Question: In some template I see that an arrow that created with CSS. something like this:
'''
div:after{
content:"
107";
}
'''
this code display an arrow like this :

what is this code? where I can find more codes?
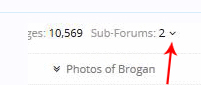
Answer: Using 'content' property embeds a virtual content inside an element, it is used with a pseudo ':before' or ':after', so if you use ':before', the content will be embedded before.
From <URL> :
> The 'content' CSS property is used with the '::before' and '::after'
pseudo-elements to generate content in an element. Objects inserted
using the 'content' property are <URL>.
Content property can hold any <URL>.
Also, you can get an handy converter <URL>.
---
This method is also used by <URL> and other related svg font embedding libraries, where you can simply call classes to the elements and the fonts will be embedded virtually.
---
Also, just a side information, content generated using CSS 'content' property is 'inline' by default, also this is rendered <URL> the element and not outside..